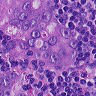
Metastatic tissue present: yes